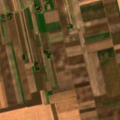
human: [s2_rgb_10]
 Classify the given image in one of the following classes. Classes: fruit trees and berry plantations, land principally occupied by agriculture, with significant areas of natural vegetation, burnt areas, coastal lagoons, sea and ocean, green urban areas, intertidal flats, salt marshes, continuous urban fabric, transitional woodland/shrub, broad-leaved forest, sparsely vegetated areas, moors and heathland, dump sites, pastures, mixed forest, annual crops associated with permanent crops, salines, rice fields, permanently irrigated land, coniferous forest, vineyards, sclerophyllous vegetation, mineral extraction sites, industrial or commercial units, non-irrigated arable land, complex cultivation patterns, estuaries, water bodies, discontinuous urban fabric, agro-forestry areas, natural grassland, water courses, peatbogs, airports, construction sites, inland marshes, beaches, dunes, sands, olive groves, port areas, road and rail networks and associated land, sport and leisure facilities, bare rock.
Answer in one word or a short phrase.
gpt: non-irrigated arable land